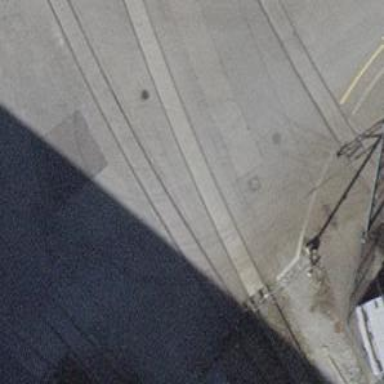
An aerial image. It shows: Railway level crossing.